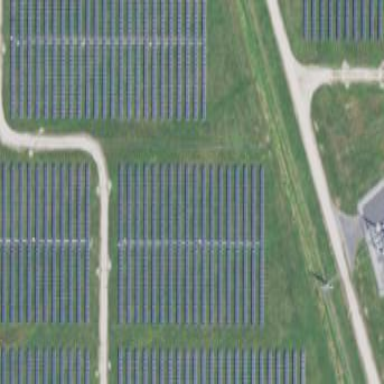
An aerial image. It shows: Solar power generator using photovoltaic panels.